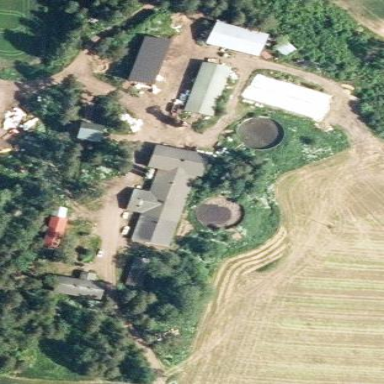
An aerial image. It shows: Farmyard area.